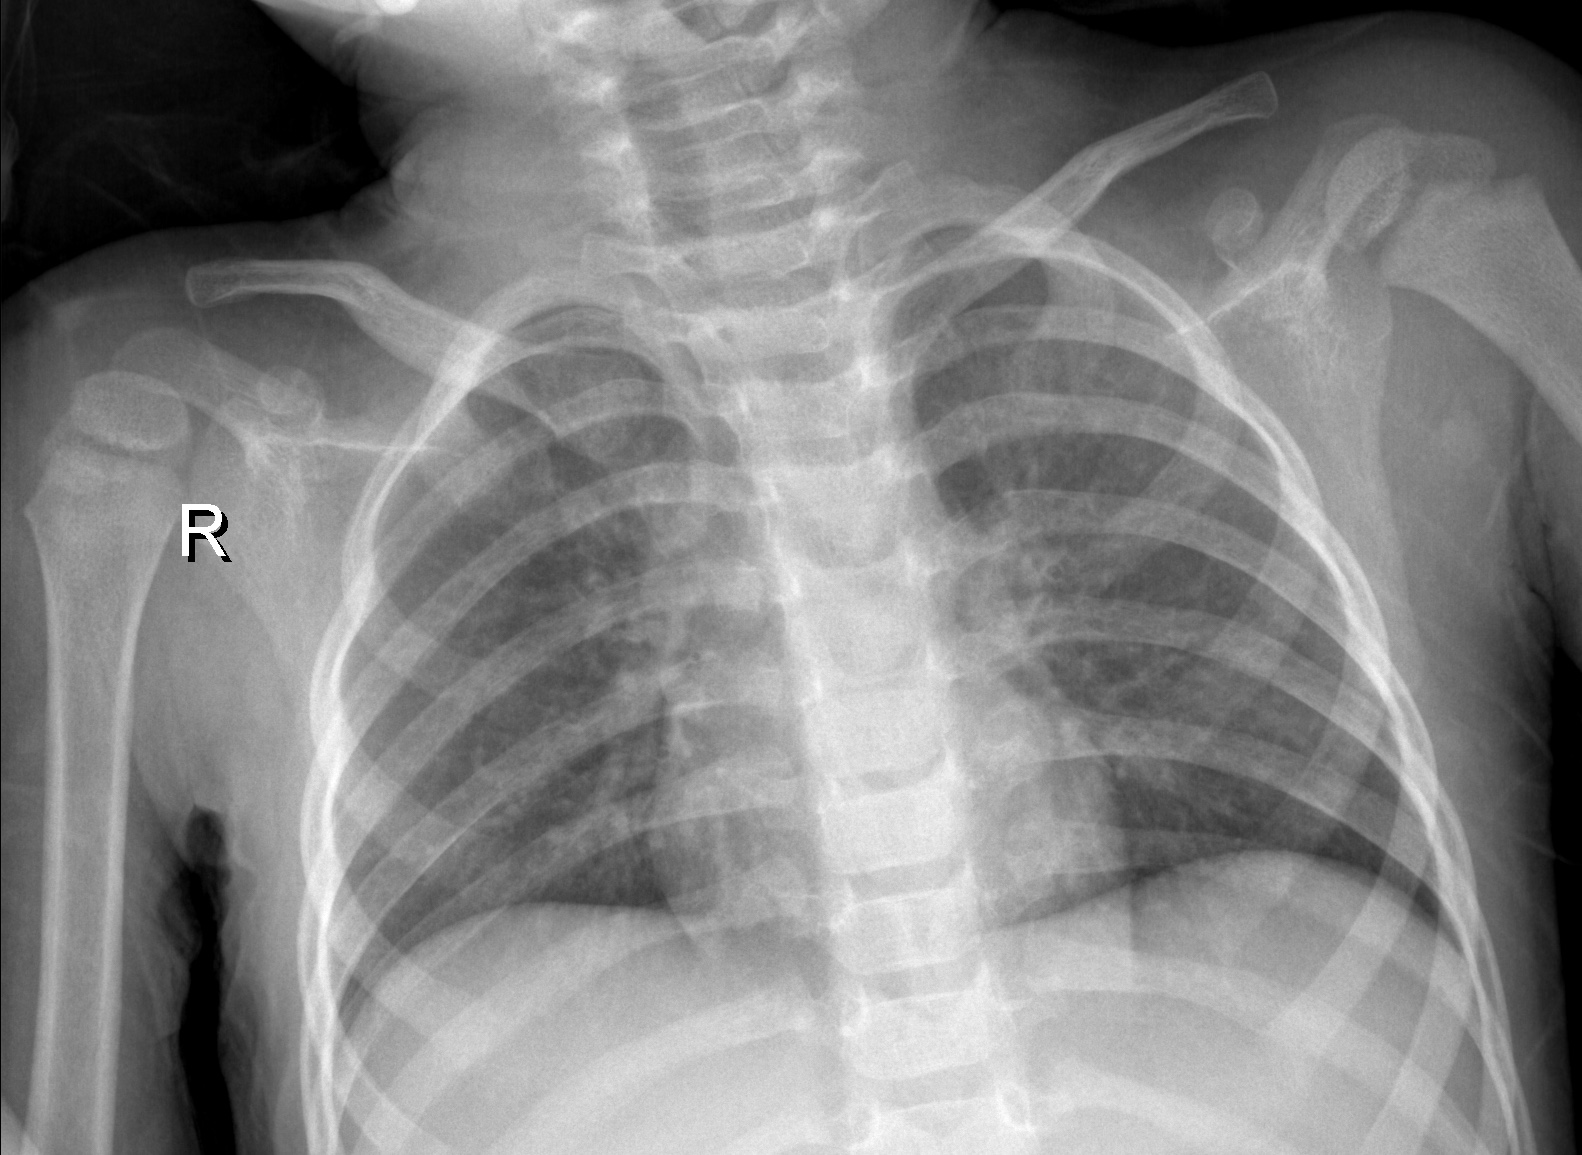
Diagnosis: NORMAL